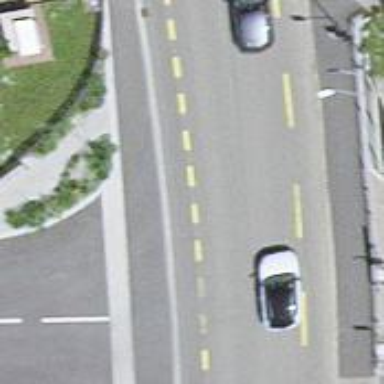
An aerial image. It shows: Asphalt road with separate sidewalk. There is designated cycle lane on the left.